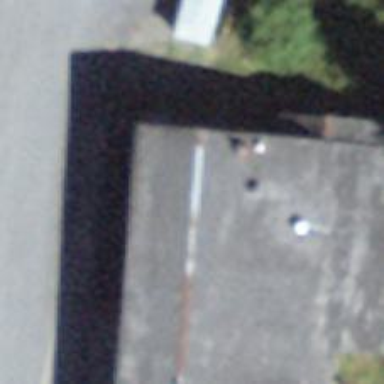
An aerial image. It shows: Outdoor shop.